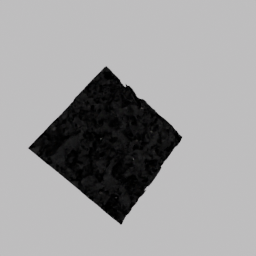
Label: nature